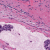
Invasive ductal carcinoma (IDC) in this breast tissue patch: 0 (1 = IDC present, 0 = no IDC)